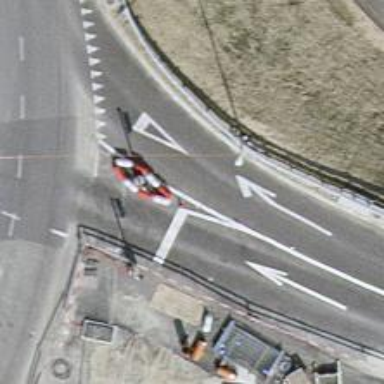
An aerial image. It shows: Road with traffic signals.